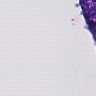
Metastatic tissue present: no